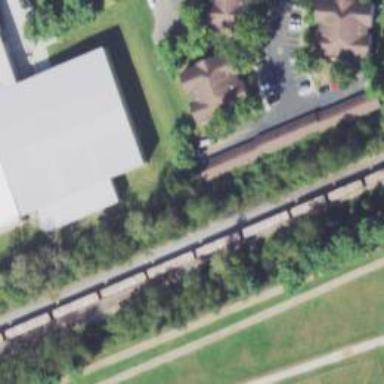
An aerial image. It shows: Railway siding with rails.